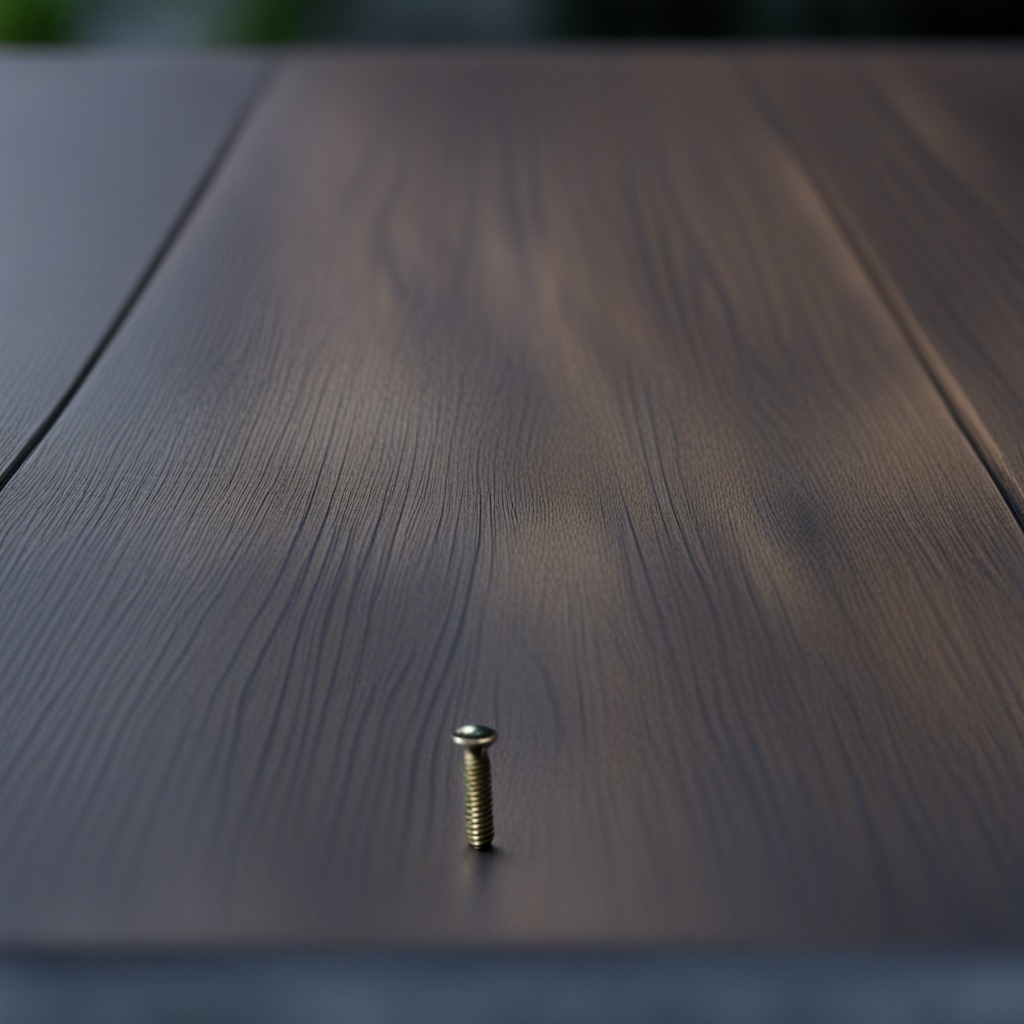
A metal screw lying on a old table with faint burn marks in a small garage at twilight